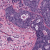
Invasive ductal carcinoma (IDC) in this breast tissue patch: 0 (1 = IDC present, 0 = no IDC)